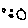
Label: moon